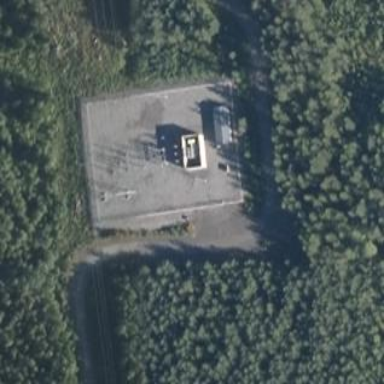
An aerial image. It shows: Distribution-level power substation.